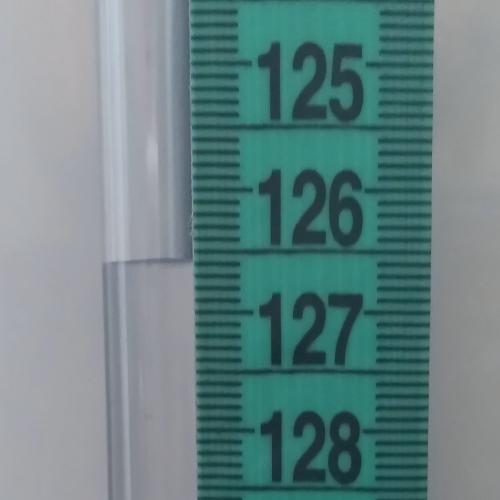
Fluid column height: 126.6 cm